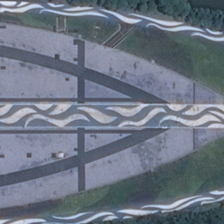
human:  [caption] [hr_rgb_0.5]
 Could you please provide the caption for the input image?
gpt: two lines of green trees are in two sides of a square .

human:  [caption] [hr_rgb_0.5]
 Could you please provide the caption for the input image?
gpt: two lines of green trees are in two sides of a square .

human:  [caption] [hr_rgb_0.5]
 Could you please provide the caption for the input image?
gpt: four green flower beds are in the center of the square .

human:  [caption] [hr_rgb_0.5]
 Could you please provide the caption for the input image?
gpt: many cars are on the road,the stream never stops flowing .

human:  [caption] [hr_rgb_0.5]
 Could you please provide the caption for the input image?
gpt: four green flower beds are in the center of the square .